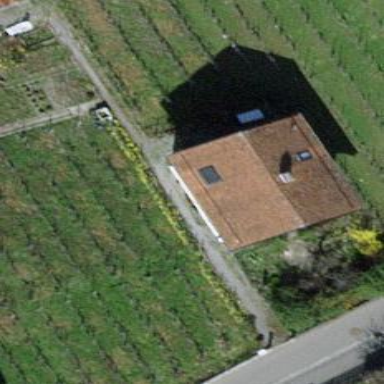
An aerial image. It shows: Vineyard.